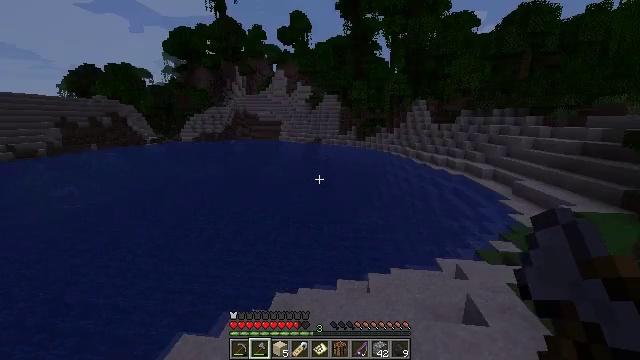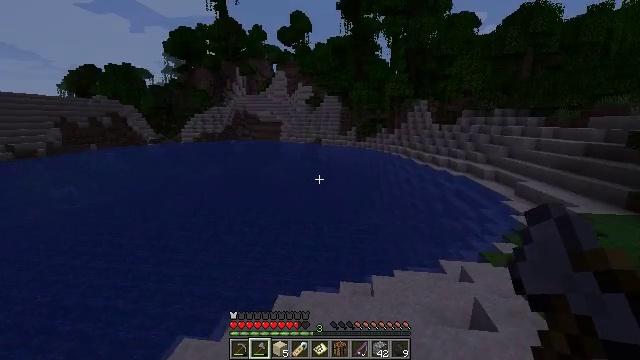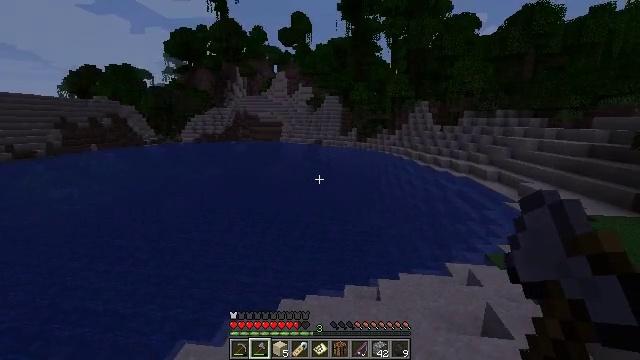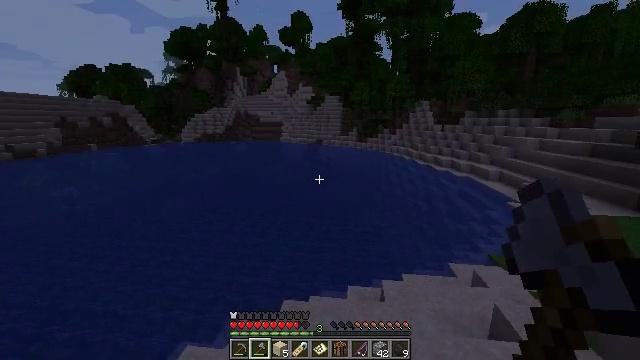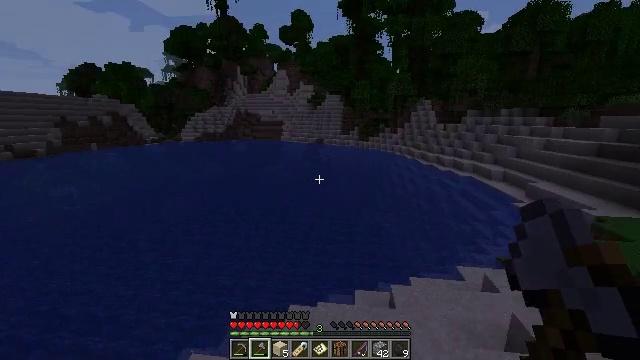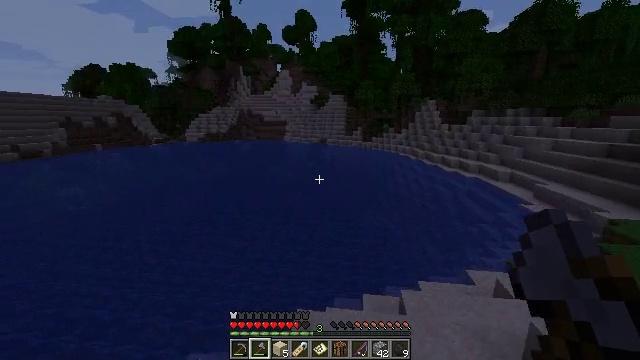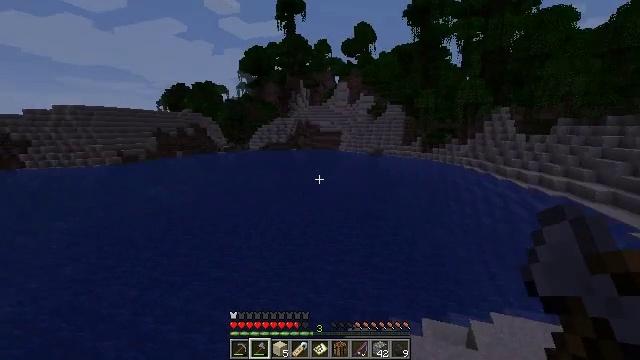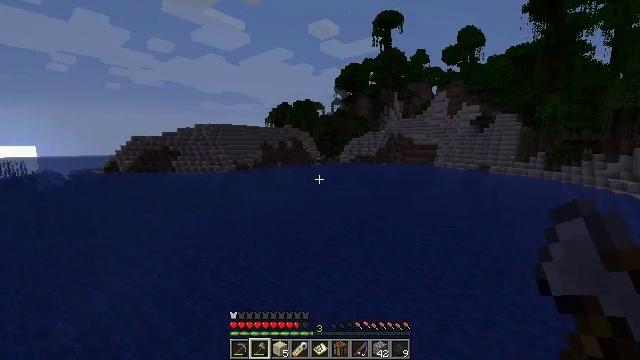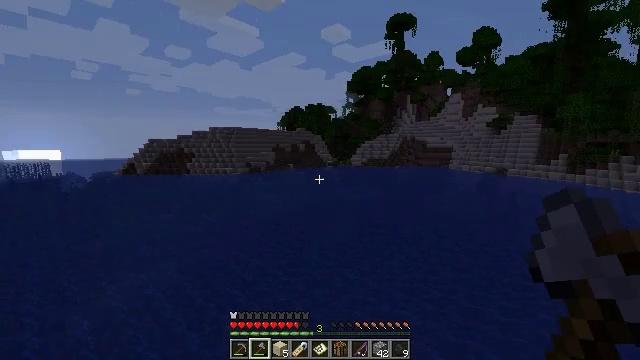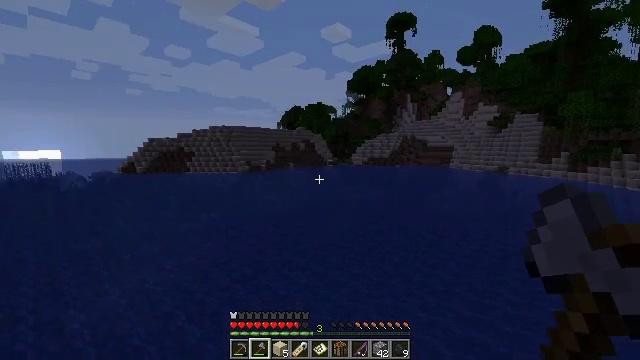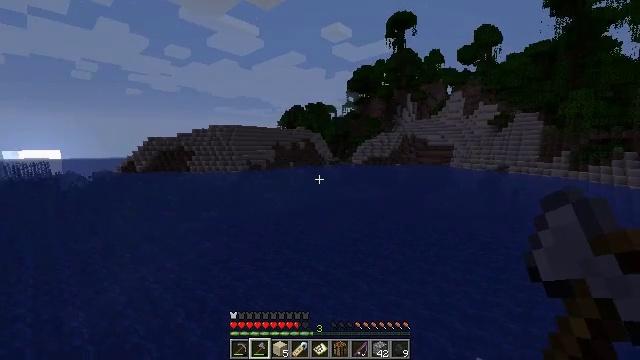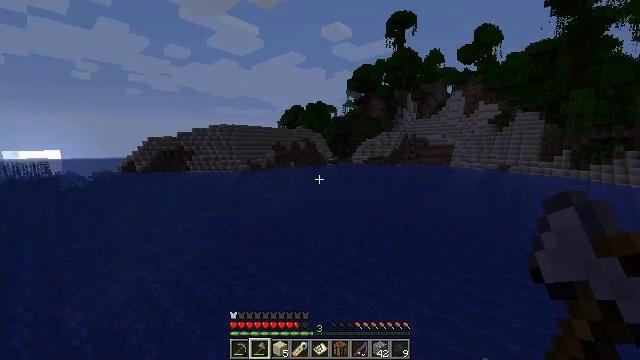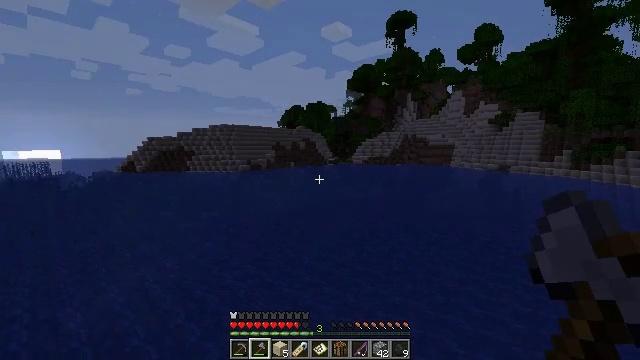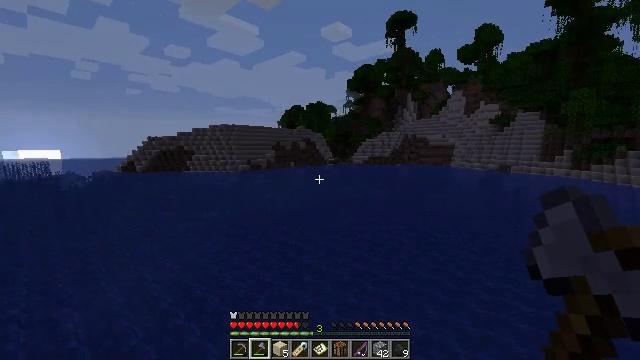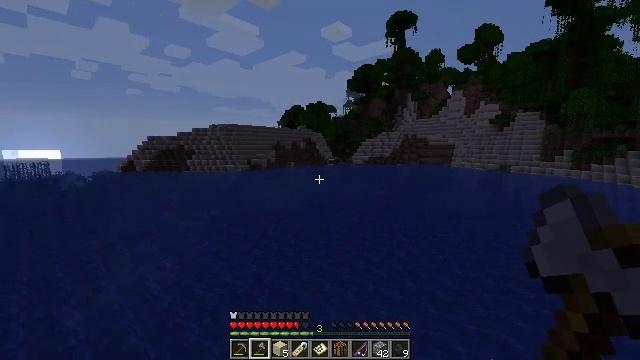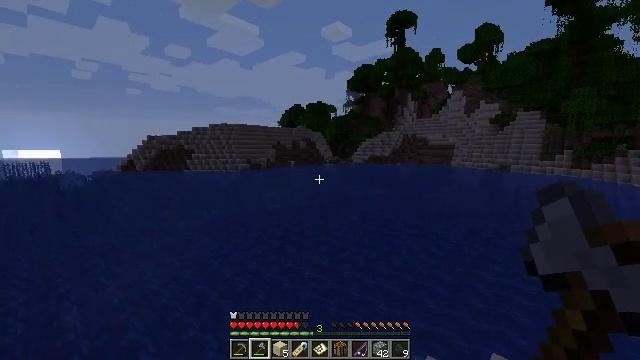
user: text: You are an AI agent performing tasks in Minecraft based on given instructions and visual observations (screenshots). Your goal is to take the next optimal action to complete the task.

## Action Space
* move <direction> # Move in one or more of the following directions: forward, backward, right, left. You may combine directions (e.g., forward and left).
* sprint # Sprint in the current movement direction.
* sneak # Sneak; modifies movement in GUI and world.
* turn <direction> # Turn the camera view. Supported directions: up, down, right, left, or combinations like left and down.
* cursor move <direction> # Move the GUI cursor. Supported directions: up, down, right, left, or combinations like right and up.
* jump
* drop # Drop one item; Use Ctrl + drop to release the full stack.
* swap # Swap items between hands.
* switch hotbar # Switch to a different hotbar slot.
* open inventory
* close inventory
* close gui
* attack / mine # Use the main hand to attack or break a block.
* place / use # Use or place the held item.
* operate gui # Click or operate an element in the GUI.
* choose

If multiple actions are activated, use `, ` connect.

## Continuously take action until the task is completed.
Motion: motion action
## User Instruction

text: Catch and defeat a cod.
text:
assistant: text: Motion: move forward and move left
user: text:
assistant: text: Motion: move forward and move left
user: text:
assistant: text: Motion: move forward and move left
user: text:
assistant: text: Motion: move forward and move left
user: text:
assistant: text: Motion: move forward and move left
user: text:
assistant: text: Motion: move forward and move left, turn left and up
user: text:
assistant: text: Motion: move forward and move left, turn left and up
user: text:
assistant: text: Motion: move forward and move left, turn left
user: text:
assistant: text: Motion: move forward and move left
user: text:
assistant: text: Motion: no_op
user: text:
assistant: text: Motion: no_op
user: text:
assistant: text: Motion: no_op
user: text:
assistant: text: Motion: no_op
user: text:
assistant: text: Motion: no_op
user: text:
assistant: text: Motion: no_op
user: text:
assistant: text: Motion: no_op
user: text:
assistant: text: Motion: no_op
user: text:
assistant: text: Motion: no_op
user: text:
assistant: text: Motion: no_op
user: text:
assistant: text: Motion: no_op
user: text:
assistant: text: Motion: no_op
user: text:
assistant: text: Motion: no_op
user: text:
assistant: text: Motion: no_op
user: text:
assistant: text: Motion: no_op
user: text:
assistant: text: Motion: move forward
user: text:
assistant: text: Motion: move forward, sprint
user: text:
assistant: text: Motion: move forward, sprint, turn left
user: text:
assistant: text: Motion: move forward, sprint, turn left
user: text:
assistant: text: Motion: move forward, sprint, turn left and down
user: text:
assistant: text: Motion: move forward, sprint, turn left